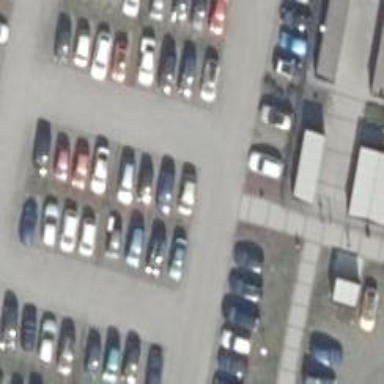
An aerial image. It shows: Parking aisle designated as service road.